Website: macys
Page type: customer-info-address
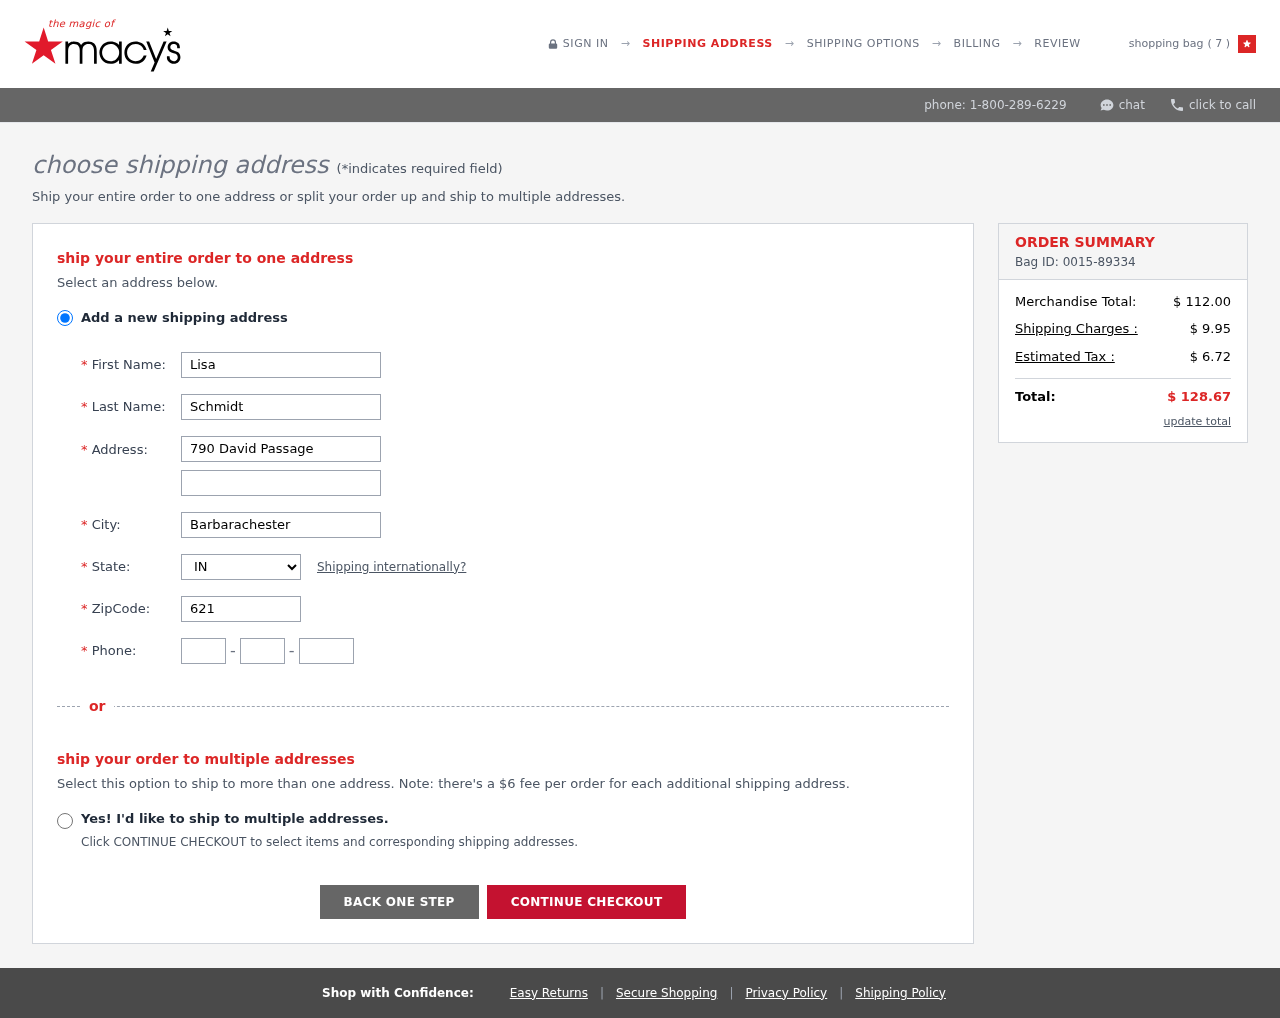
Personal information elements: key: PII_CITY
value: Barbarachester
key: PII_FIRSTNAME
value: Lisa
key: PII_LASTNAME
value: Schmidt
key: PII_PHONE_AREA
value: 599
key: PII_PHONE_PREFIX
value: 777
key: PII_PHONE_SUFFIX
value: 9411
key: PII_POSTCODE
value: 62104
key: PII_STATE_ABBR
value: IN
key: PII_STREET
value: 790 David Passage
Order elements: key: ORDER_NUM_ITEMS
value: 7
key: ORDER_ID
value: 0015-89334
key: ORDER_SUBTOTAL
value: $ 112.00
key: ORDER_SHIPPING_COST
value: $ 9.95
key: ORDER_TAX
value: $ 6.72
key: ORDER_TOTAL
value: $ 128.67